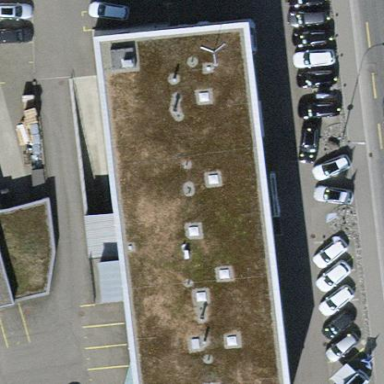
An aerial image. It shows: Car shop building.